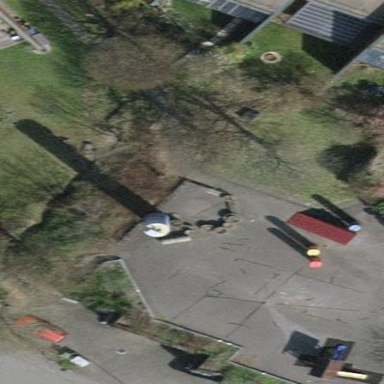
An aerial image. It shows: Playground area for leisure activities on the land.